Question: I want to support HTTPS in my web application. Since the certificates from Verisign are costly, I decided to use openssl for generating certificate. Here is the link I referred <URL>
When I tried to access the application in browser I got the error "The site's security certificate is not trusted". Here is the screenshot,

Please let me know how I can solve this error? Is it possible to use openssl in production?
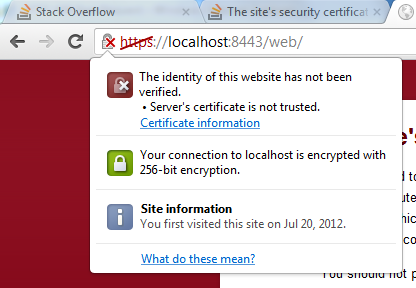
Answer: The issue is that your self signed certificate is not 'trusted' by the browser. It does not recognise it as signed by one of the certificate authorities it trust.
You have two options - tell the browser it can trust the certificate or tell the browser that it can trust the entity which issued it (meaning that if you use the same certificate to sign other certificates; that those also get trusted).
See <URL> for more information. Once you are in 'Manage certificates' you can import your own ones.
Every browser, every users, will have to go through those steps. So that is practical logistical limit on how much 'production' you can run with this.
Do check out the various 'free' certificates; they are very low cost.